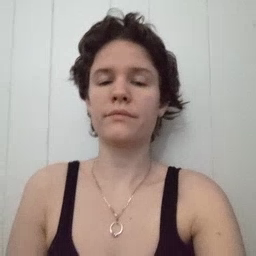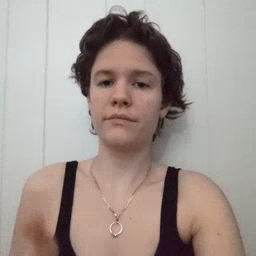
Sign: person